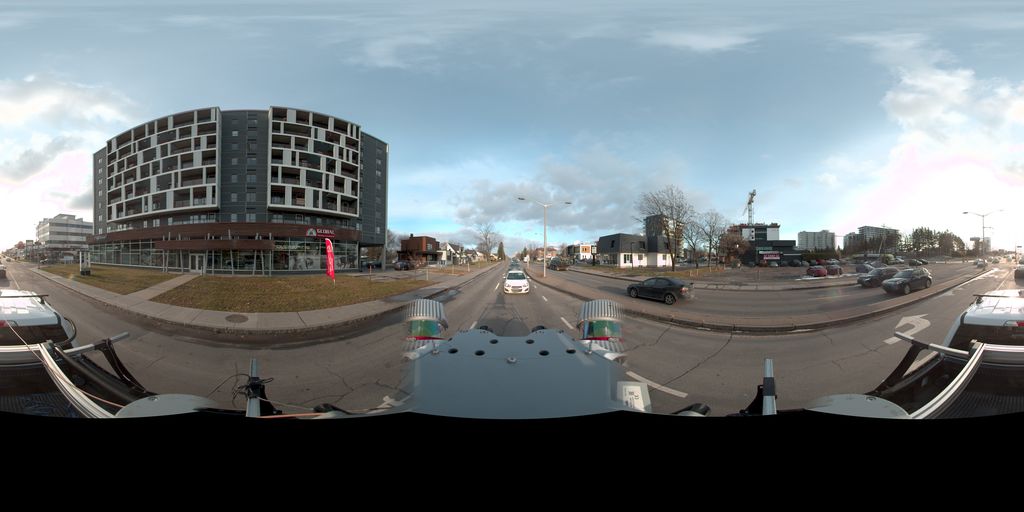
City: quebec_city